Question: Here is the google chrome dev tool to get the elment im looking for.

Here are all the different ways I have tried to get the nodes..
HtmlAgilityPack.HtmlDocument doc = new HtmlAgilityPack.HtmlDocument();
'''
doc.LoadHtml(webObject.Html);
// HtmlNode footer = doc.DocumentNode.Descendants().SingleOrDefault(y => y. == "boardPickerInner");
// "//div[@class='boardPickerInner']"
//var y = (from HtmlNode node in doc.DocumentNode.SelectNodes("//")
// where node.InnerText == "boardPickerInner"
// select node.InnerHtml);
HtmlAgilityPack.HtmlNode bodyNode = doc.DocumentNode.SelectSingleNode("//nameAndIcons");
var xq = doc.DocumentNode.SelectSingleNode("//td[@class='nameAndIcons']");
var x = doc.DocumentNode.SelectSingleNode("");
HtmlNode nodes = doc.DocumentNode.SelectSingleNode("//[@class='nameAndIcons']");
var boards = nodes.SelectNodes("//*[@class='nameAndIcons']");
'''
Can someone explain what I am doing wrong..?
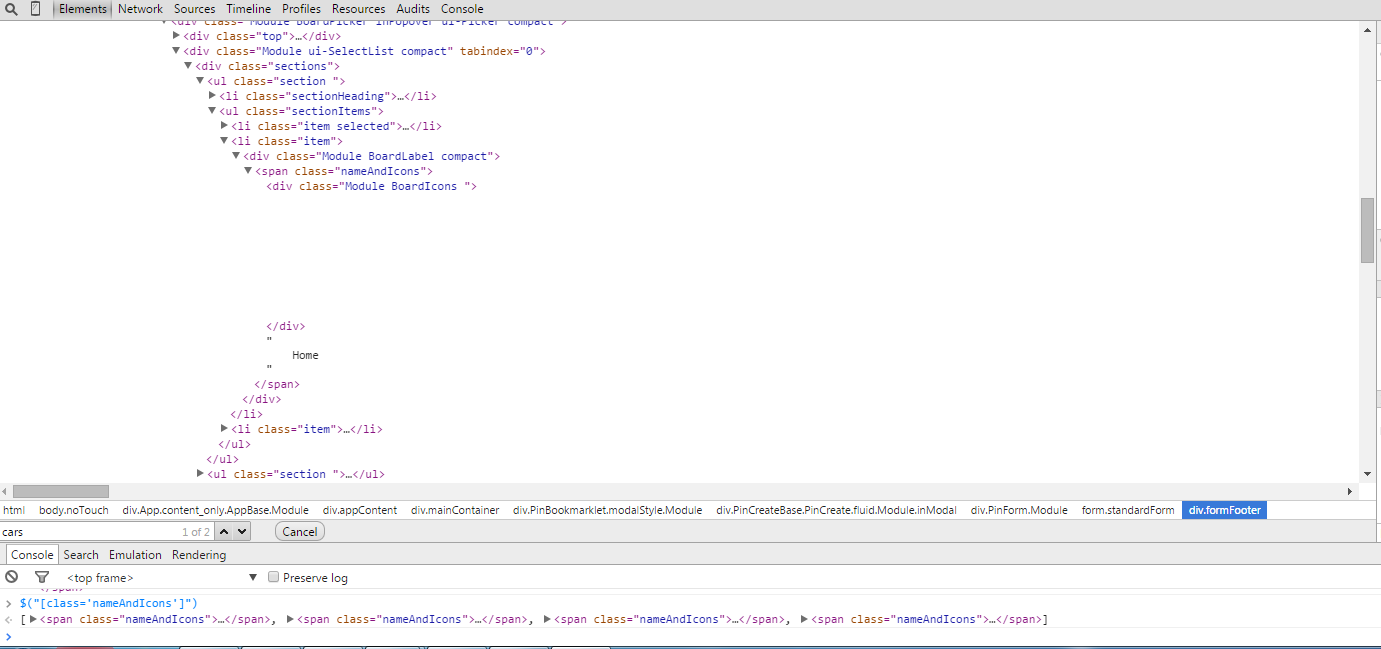
Answer: It looks like you have multiple 'span' elements with 'class="nameAndIcons"'. So in order to get them all you could use the 'SelectNodes' function:
'''
var nodes = doc.DocumentNode.SelectNodes("//span[@class='nameAndIcons'"])
'''